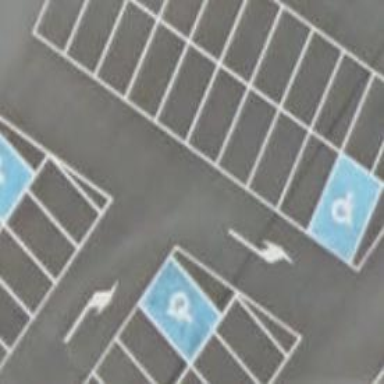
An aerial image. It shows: Parking aisle designated as service road.